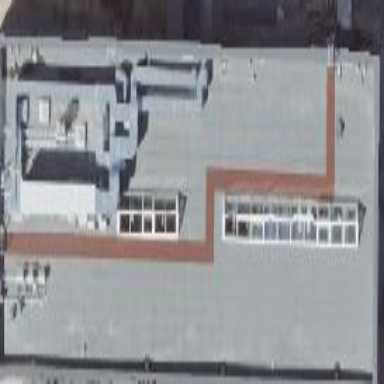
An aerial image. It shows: Commercial building.